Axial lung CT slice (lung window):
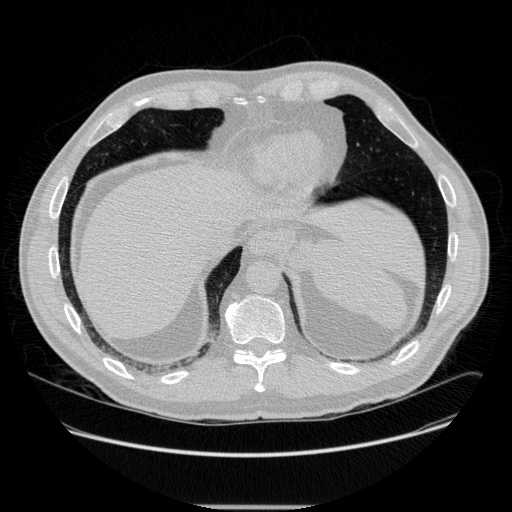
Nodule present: no